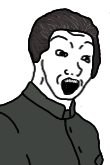
Label: 5_Soyjak